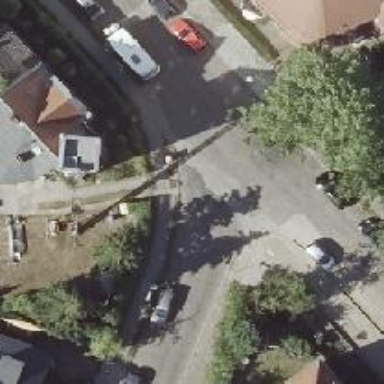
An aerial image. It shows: Residential road with sidewalks on both sides.